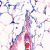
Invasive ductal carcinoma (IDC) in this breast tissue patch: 0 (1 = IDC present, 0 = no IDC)